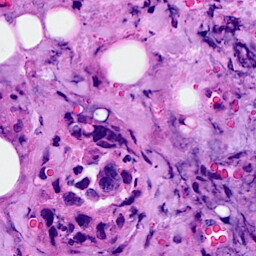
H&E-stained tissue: Breast